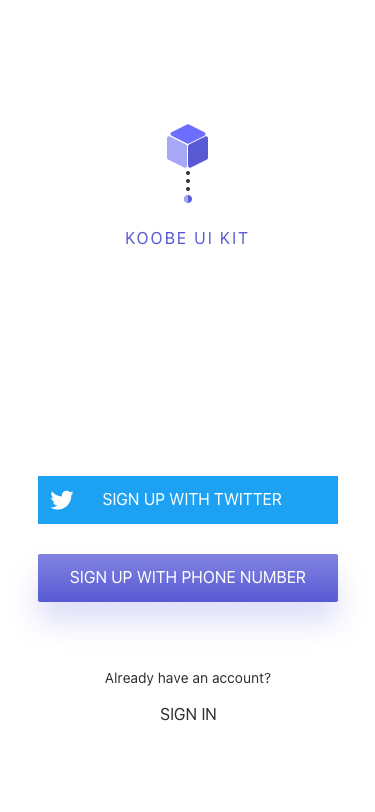
Text in this UI design:
SIGN UP WITH PHONE NUMBER
  SIGN UP WITH TWITTER
Already have an account?
SIGN IN
Koobe UI KIT